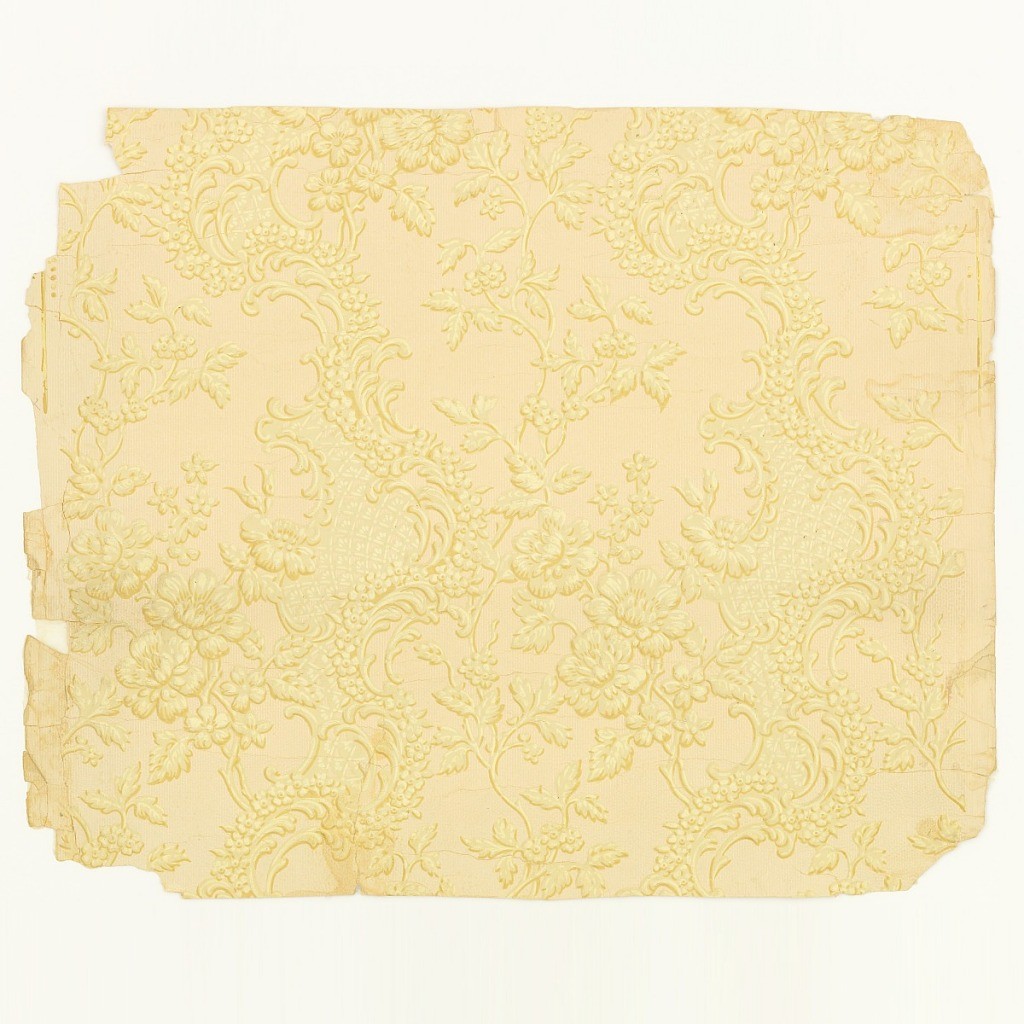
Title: Sidewall
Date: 1890–1900
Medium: Machine-printed, embossed, mica, liquid
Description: Full width, giving slightly less than one repeat of Neo-rococo design of scrollwork and cartouches, from which develop floral sprays. Printed in buffs against pink ground enriched with vertical mica "satin finish" stripes, and embossed.